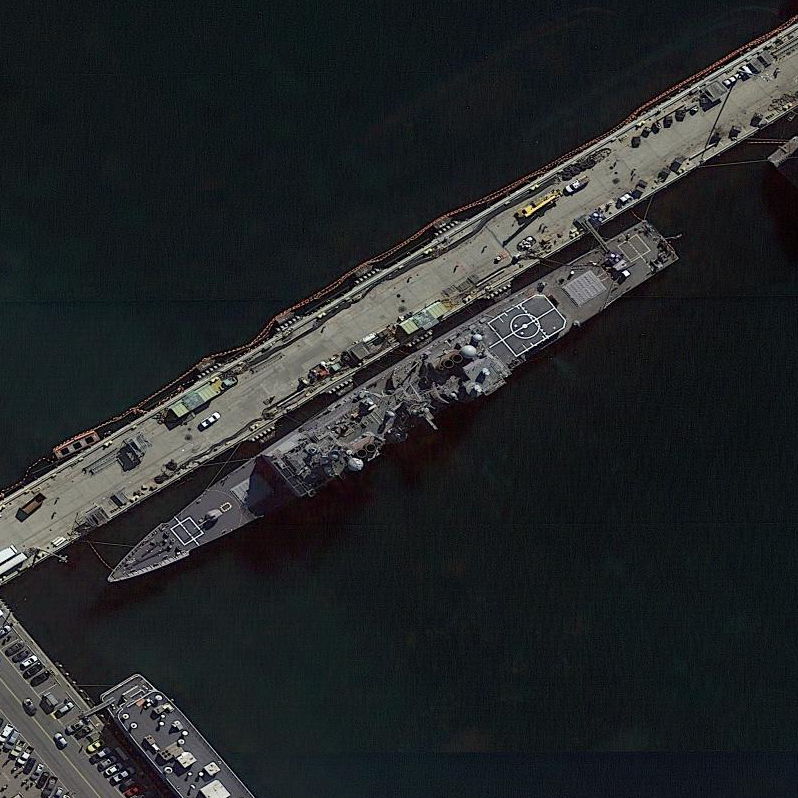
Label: cruiser